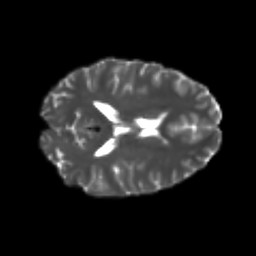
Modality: T2w
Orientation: axial
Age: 21
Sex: female
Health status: healthy
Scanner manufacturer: philips
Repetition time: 7.388 s
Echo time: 0.08599 s